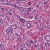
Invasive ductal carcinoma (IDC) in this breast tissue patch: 1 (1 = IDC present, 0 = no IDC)